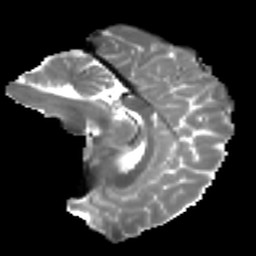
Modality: T2w
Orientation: sagittal
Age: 22
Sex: male
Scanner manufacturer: ge
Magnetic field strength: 3 T
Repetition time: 7.8 s
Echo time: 0.0606 s